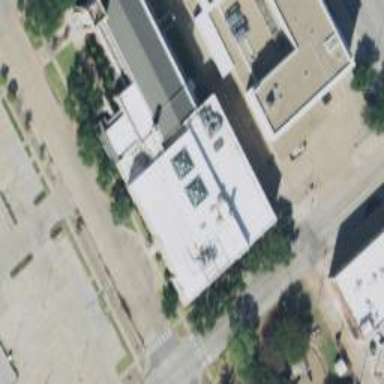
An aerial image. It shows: Building that serves as place of worship.